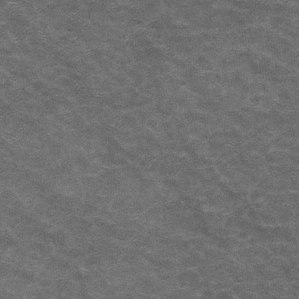
Label: frost